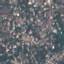
Land use / land cover: Residential